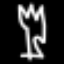
Label: fork